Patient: sex F, age 59
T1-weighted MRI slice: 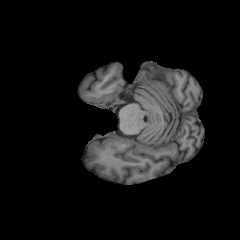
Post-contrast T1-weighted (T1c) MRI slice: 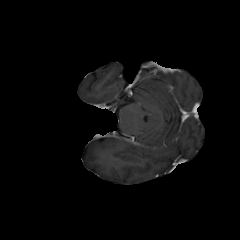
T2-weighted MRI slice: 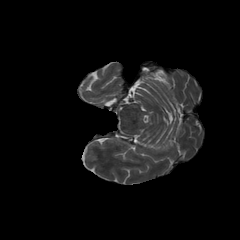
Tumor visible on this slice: no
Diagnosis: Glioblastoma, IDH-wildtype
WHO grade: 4